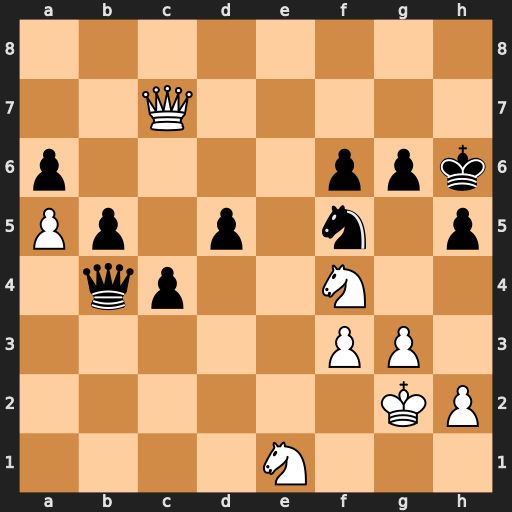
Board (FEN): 8/2Q5/p4ppk/Pp1p1n1p/1qp2N2/5PP1/6KP/4N3
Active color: w
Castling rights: -
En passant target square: -
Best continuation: Qf7 Ne3+ Kh3